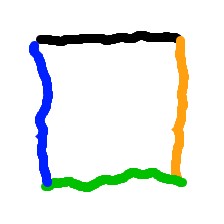
Shape: square